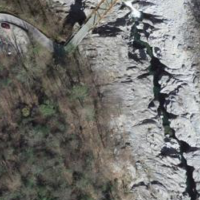
EUNIS habitat code: 41
Species observed at this site:
Impatiens balfourii